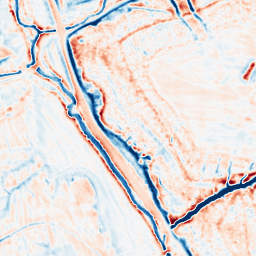
Category: multiscale
Decomposition family: dog_multiscale
Decomposition parameters: sigma_ratio: 1.6
n_scales: 4
base_sigma: 0.5
Upsampling method: bilinear
Upsampling parameters: scale: 4
Upsampling scale: 4